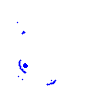
Particle: pion